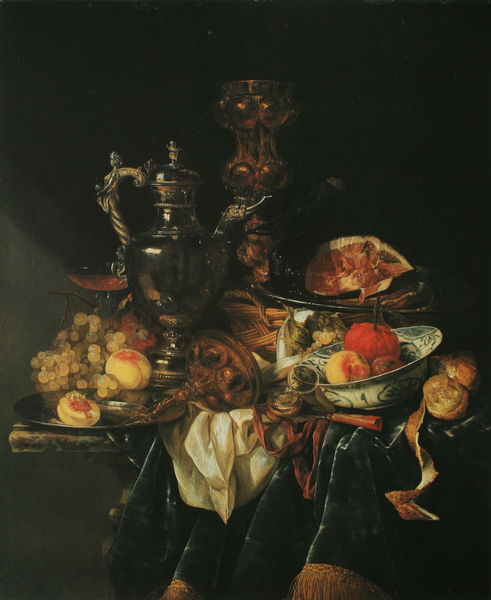
Titel: Stilleben mit Silberkrug, Schinken und Früchten
Künstler: Abraham van Beyeren
Standort: Cleveland (Ohio)
Institution: The Cleveland Museum of Art
Schlagwörter: blau, dunkel, busen, licht, orange, tisch, obst, rot, tuch, band, schale, schüssel, tischdecke, tischtuch, spiegelung, decke, früchte, kanne, krug, kürbis, schalen, stilleben, stillleben, trauben, apfel, düster, glänzend, platte, schinken, vanitas, nahrung, vergänglichkeit, porzellan, speisen, china, schnörkel, weintrauben, pfirsich, aprikose, pokal, zitrone, bänder